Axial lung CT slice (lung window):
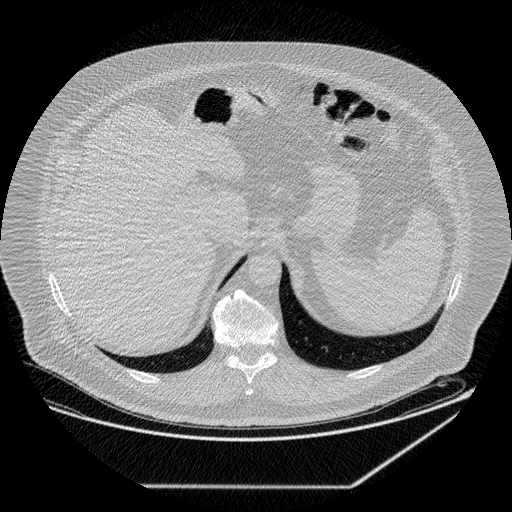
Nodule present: no